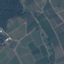
Label: PermanentCrop